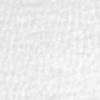
Label: no_change